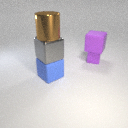
small purple rubber cube below large purple rubber cube